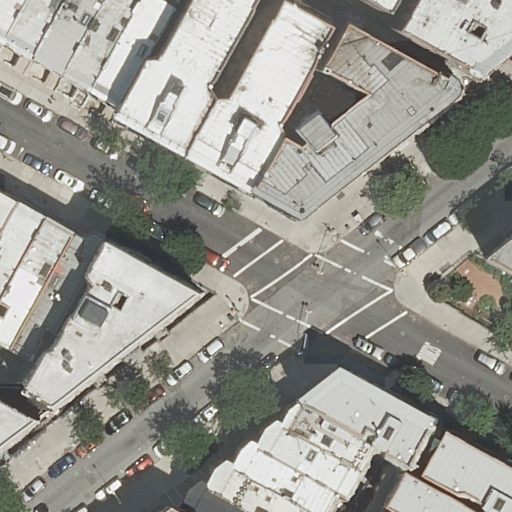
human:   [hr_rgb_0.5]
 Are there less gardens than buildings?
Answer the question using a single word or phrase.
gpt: yes

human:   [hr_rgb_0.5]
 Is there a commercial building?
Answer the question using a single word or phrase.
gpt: no

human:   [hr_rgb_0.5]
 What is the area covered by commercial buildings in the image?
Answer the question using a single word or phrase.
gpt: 0m2

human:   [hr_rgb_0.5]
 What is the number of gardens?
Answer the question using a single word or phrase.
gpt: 1

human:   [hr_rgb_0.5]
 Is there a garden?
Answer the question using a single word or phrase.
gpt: yes

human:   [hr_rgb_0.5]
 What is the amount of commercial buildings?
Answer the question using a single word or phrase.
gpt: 0

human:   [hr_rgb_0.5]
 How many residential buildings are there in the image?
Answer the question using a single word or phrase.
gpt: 26

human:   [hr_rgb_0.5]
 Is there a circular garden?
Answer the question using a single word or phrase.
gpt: no

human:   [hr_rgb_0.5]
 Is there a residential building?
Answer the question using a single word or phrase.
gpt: yes

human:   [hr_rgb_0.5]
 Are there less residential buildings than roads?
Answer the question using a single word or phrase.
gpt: no

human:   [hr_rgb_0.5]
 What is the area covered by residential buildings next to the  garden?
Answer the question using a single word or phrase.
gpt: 3658m2

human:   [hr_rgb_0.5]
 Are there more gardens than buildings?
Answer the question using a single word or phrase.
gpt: no

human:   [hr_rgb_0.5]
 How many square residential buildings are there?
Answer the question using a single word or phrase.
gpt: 0

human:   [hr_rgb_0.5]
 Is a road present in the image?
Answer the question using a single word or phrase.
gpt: yes

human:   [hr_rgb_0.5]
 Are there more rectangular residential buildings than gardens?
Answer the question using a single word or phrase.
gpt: yes

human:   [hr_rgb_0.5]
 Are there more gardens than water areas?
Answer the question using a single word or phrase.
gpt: yes

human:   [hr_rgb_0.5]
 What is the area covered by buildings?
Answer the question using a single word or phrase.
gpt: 3658m2

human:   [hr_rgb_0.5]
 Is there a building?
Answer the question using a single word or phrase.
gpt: yes

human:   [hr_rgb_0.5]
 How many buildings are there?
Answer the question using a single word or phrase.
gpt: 26

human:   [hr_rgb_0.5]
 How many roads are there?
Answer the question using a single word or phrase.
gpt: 2

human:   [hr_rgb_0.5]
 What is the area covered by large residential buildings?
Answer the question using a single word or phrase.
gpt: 1157m2

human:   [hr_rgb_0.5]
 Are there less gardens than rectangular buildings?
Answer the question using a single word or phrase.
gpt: yes

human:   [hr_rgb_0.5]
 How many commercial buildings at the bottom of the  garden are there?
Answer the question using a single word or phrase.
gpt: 0

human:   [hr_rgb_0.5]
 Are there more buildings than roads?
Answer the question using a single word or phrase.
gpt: yes

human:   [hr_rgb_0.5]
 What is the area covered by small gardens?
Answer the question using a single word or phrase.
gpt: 0m2

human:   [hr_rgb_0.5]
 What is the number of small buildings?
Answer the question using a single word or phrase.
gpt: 14

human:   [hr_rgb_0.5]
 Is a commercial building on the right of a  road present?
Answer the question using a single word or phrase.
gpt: no

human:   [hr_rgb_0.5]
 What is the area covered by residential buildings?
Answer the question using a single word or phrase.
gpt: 3658m2

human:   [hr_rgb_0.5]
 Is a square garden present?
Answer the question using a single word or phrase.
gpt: no

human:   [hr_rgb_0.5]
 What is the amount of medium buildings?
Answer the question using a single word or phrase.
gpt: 10

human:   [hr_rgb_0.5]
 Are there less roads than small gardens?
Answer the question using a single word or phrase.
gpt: no

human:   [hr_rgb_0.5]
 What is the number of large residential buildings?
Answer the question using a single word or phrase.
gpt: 2

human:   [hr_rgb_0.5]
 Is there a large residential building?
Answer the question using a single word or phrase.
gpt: yes

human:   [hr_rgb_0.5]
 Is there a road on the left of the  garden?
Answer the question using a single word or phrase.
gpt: no

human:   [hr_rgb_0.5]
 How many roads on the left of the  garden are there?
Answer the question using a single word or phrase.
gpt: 0

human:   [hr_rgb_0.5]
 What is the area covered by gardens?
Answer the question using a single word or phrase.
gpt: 175m2

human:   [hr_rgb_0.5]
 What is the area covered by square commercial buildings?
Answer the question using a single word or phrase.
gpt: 0m2

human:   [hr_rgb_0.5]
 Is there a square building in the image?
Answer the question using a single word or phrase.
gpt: no

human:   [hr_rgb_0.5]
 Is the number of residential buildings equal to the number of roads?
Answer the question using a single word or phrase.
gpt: no

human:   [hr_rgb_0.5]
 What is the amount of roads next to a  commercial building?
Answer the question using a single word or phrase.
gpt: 0

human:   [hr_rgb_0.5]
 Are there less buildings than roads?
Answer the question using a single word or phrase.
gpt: no

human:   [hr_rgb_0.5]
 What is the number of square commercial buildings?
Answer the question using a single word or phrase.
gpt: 0

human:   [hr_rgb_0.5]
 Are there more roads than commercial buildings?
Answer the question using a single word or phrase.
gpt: yes

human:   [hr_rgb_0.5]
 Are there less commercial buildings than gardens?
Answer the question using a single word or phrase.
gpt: yes

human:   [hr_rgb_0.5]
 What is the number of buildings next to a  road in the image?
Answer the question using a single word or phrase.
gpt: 26

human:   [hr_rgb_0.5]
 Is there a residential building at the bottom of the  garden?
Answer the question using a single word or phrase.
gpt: yes

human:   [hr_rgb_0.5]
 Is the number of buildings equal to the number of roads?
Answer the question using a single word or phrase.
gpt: no

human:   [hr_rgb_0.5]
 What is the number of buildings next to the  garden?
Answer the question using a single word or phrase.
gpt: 26

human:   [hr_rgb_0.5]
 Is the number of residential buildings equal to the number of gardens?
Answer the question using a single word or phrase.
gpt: no

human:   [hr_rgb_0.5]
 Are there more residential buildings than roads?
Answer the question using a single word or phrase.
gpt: yes

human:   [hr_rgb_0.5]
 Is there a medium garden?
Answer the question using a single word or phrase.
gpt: yes

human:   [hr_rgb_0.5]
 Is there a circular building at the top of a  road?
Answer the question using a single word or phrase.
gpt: no

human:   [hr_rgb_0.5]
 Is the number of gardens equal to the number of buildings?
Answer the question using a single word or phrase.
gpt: no

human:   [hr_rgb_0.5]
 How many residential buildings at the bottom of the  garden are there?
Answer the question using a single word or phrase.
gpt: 10

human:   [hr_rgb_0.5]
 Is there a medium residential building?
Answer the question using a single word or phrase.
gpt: yes

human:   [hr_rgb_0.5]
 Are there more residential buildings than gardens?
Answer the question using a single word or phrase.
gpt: yes

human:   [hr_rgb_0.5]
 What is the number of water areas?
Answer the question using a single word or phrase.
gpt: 0

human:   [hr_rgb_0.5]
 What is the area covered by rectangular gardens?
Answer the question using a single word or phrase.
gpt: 175m2

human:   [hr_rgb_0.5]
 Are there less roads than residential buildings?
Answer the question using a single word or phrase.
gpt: yes

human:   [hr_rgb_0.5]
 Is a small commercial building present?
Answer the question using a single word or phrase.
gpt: no

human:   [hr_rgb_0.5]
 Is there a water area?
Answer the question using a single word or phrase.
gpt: no

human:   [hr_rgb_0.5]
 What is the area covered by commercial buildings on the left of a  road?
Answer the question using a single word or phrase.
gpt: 0m2

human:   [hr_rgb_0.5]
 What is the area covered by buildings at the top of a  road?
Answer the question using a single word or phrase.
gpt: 1892m2

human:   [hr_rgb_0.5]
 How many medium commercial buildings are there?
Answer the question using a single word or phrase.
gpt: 0